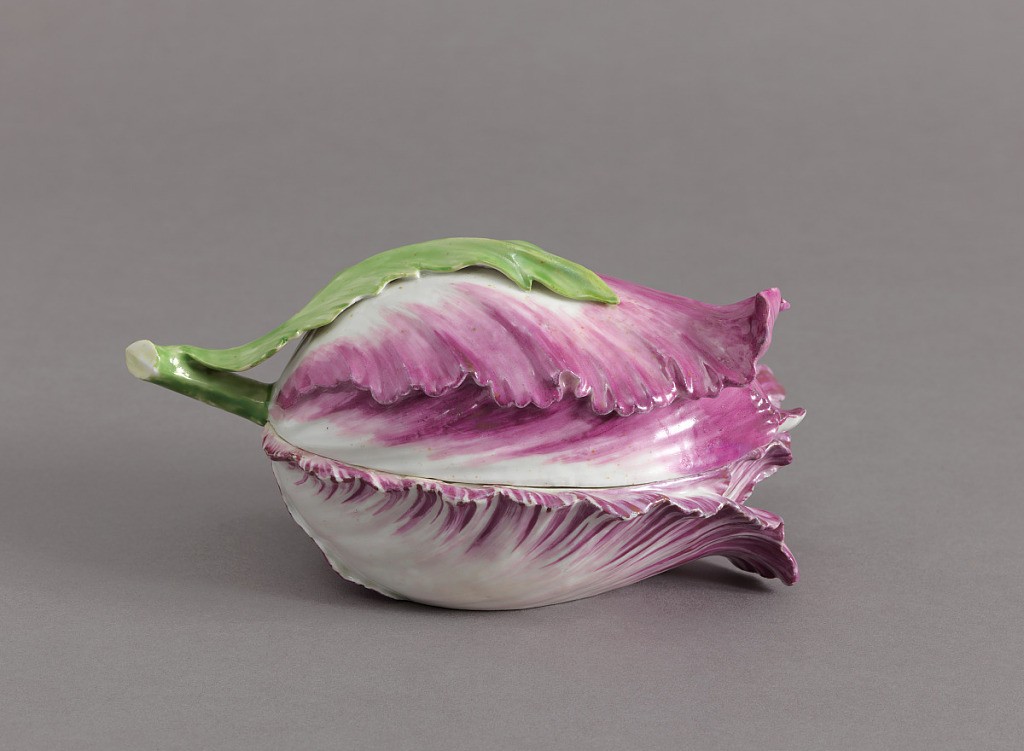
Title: Covered Dish in the Form of a Red Cabbage or Tulip
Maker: Volkstedt-Rudolstadt Porcelain Manufactory, German, established 1762
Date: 1760–1790
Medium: hard paste porcelain, vitreous enamel
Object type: dish
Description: Tulip laid horizontally, with upper and lower portions of dish composed of full length petals.